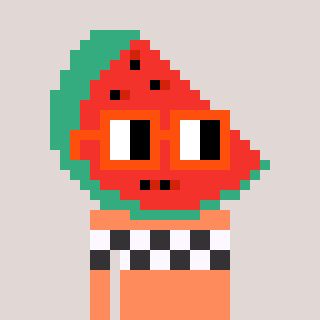
a pixel art character with square orange glasses, a watermelon-shaped head and a peachy-colored body on a warm background